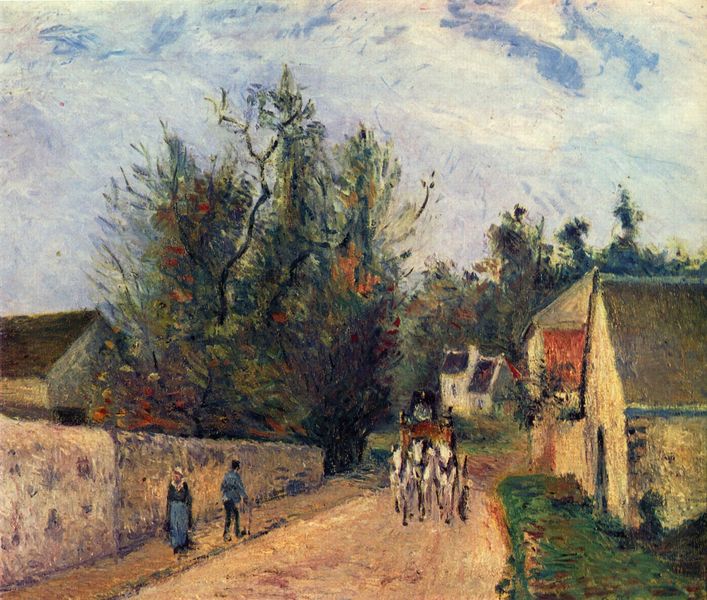
Titel: Postkutsche nach Ennery
Künstler: Camille Pissarro
Standort: Paris
Institution: Musée d'Orsay
Schlagwörter: baum, blau, gemälde, himmel, mann, schatten, weiß, wolken, bäume, grün, impressionismus, landschaft, menschen, stadt, äste, braun, frau, fussgänger, licht, renoir, schwarz, strasse, tür, dach, gras, haus, rot, tier, tiere, weg, wiese, wolke, expressionismus, haube, rock, wand, stein, öl, ast, horizont, häuser, strauch, wind, büsche, gehen, pastos, land, drei, personen, wald, alltag, bauern, genre, pferd, pferde, reiter, stock, erdig, reiten, schürze, sommer, ansicht, genrebild, man, ort, bäuerin, warm, dorf, dächer, mauer, herbst, kutsche, van gogh, rad, wagen, ölgemälde, stämme, monet, manet, bürgersteig, gehsteig, wandern, gehweg, trottoir, kutscher, schimmel, bran, spaziergänger, gespann, weise, hasu, fahrt, pferdekutsche, pferdewagen, straßenrand, vorgarten, menschne, starße, spazierfahrt, grüm, dorfstrasse, gefährt, plane, sorf, stra?e, imoressionismus, claudemonet, impressionismus*, expressionismus reiter dorf, himmel stürmisch